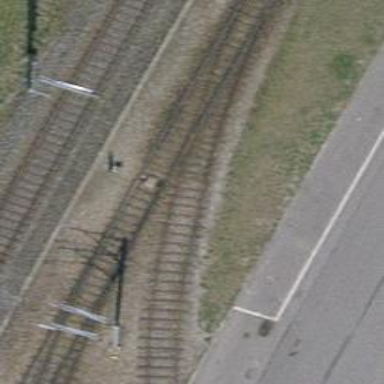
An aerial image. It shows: Single-track spur railway line.